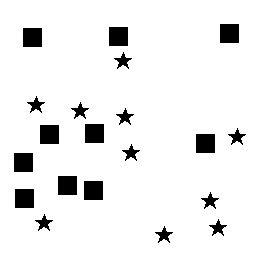
Squares: 10
Triangles: 0
Stars: 10
Total shapes: 20